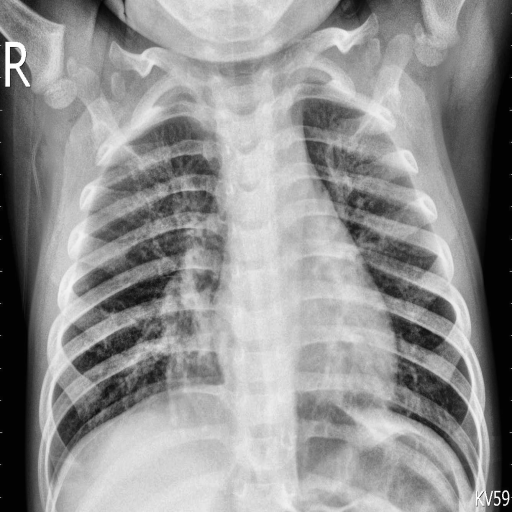
Finding: PNEUMONIA